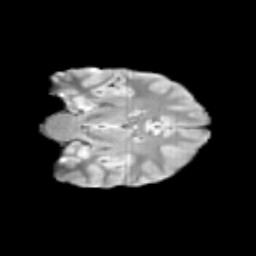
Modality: T2w
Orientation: coronal
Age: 13
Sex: female
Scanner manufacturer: siemens
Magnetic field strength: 3 T
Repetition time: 3.8 s
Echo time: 0.07 s